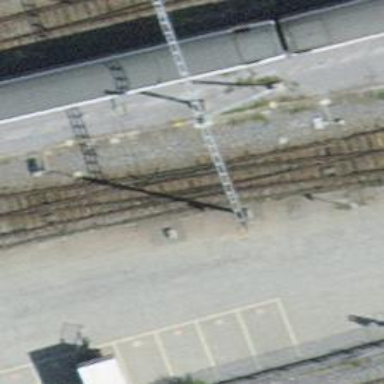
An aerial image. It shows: Railway switch.